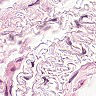
Metastatic tissue present: no